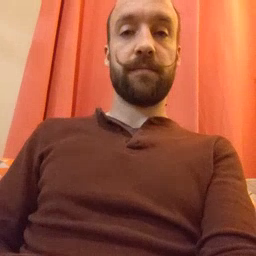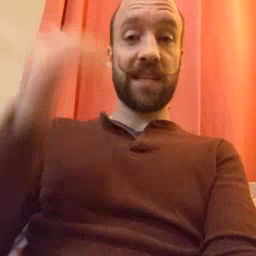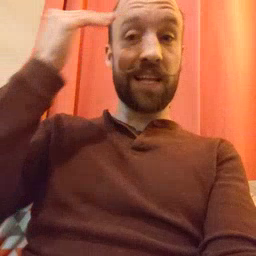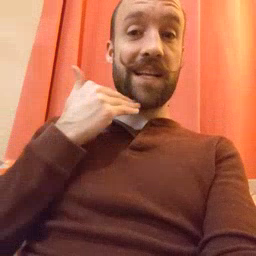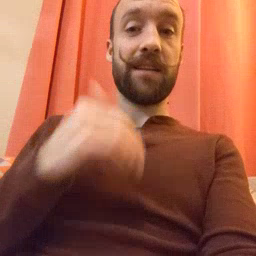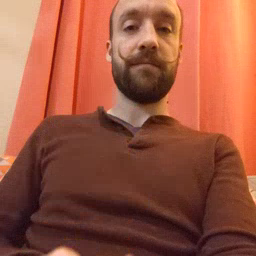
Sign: head